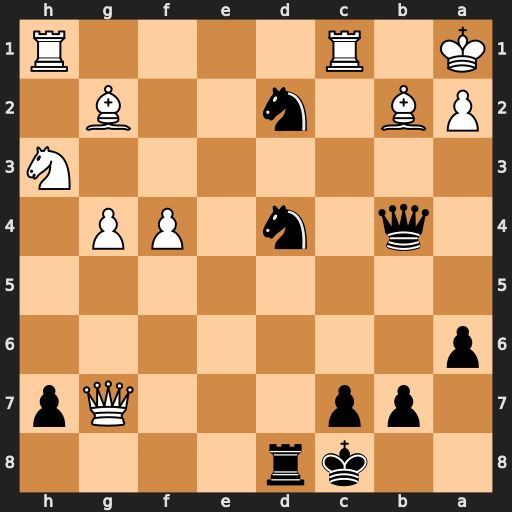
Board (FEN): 2kr4/1pp3Qp/p7/8/1q1n1PP1/7N/PB1n2B1/K1R4R
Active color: b
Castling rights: -
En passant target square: -
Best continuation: N4b3+ axb3 Qa5+ Ba3 Qxa3#